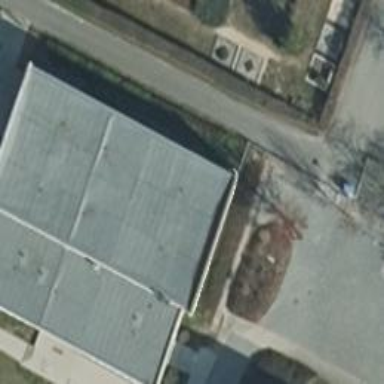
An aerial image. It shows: Sports hall building.